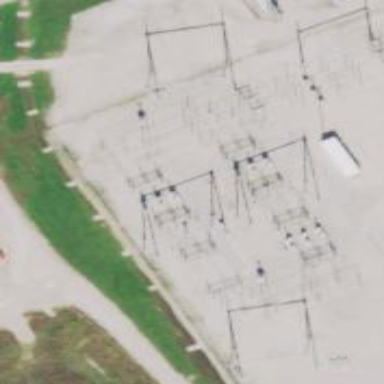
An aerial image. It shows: Switch for power supply.